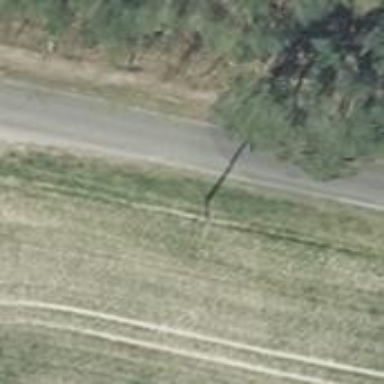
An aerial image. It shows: Power pole.